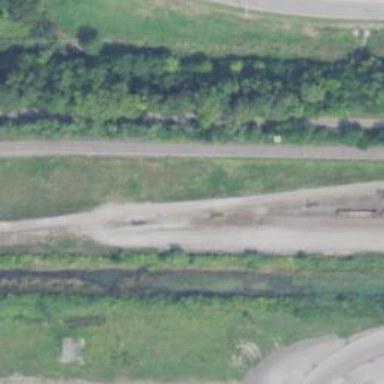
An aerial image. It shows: Railway siding for service.